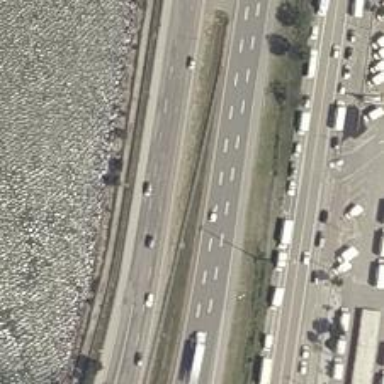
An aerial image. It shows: Asphalt motorway.